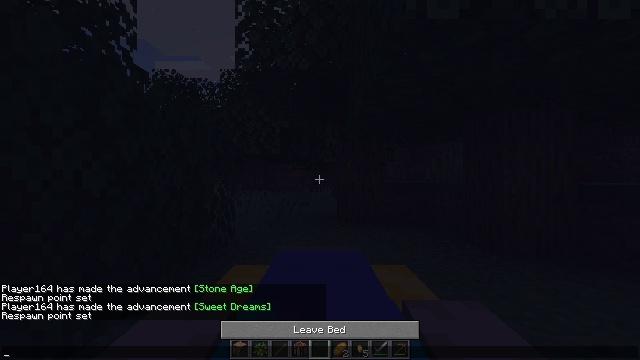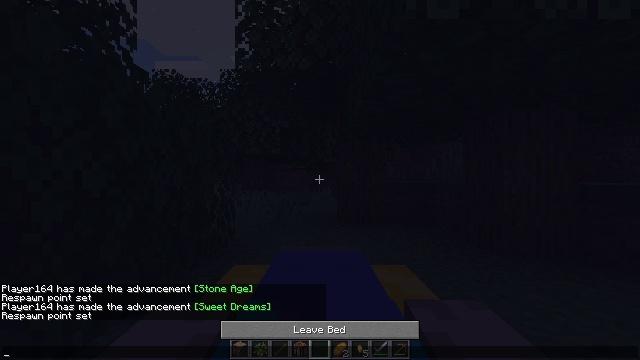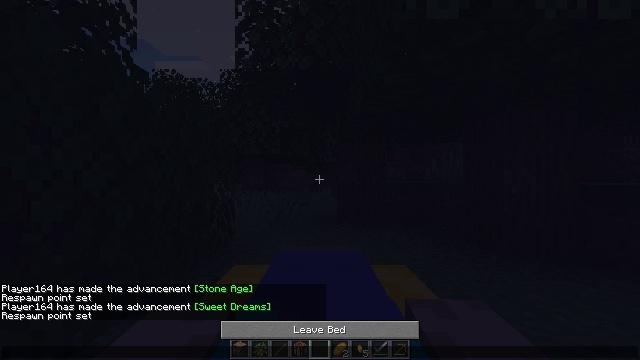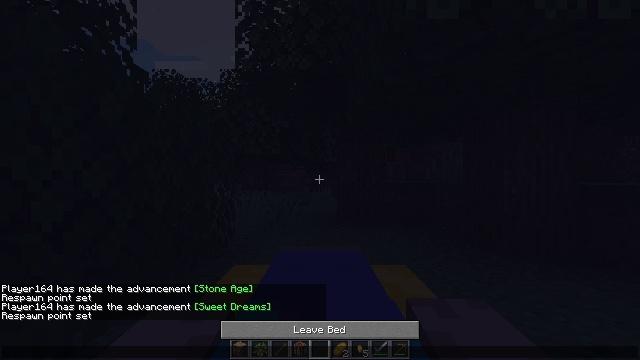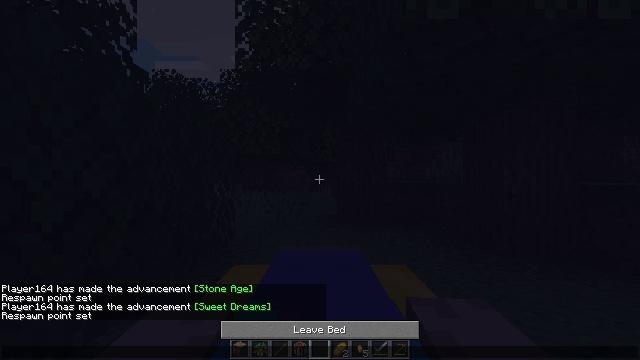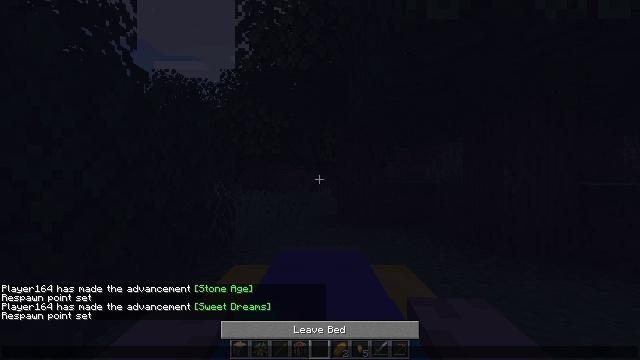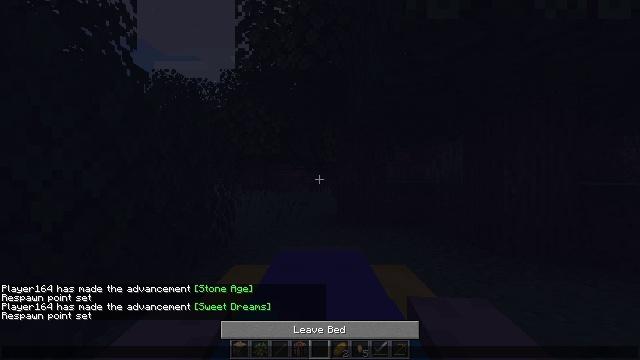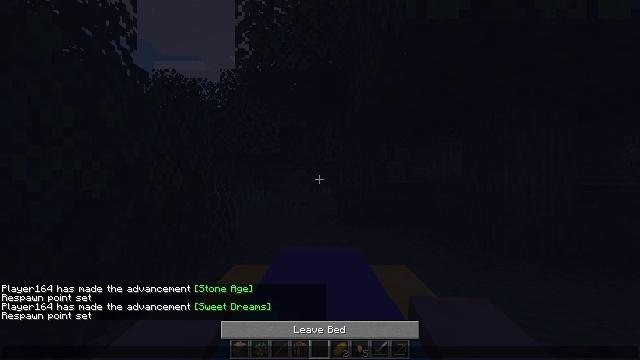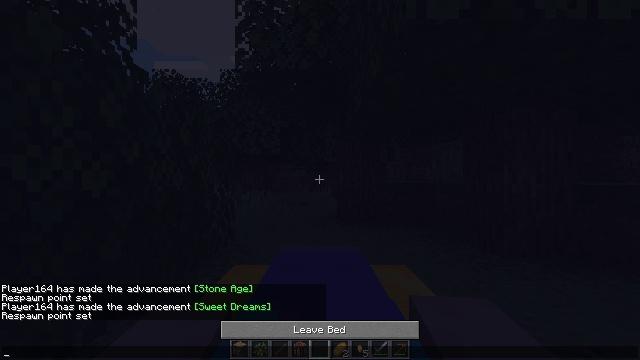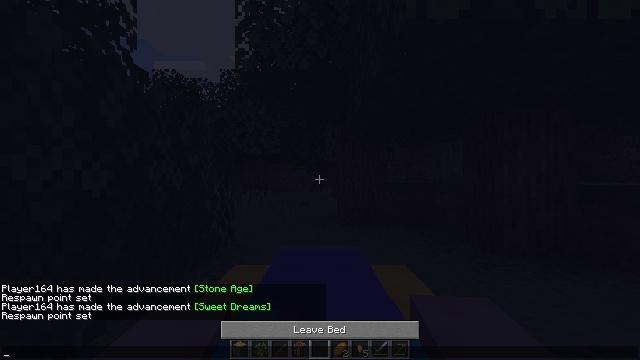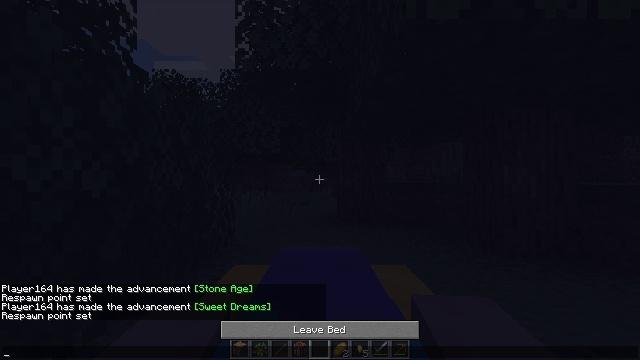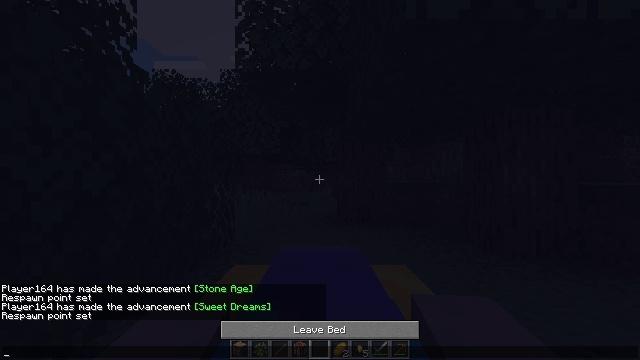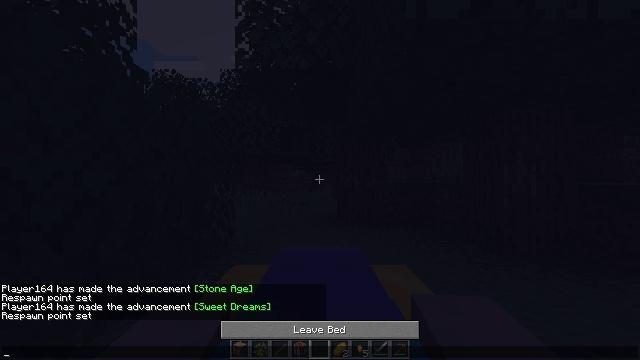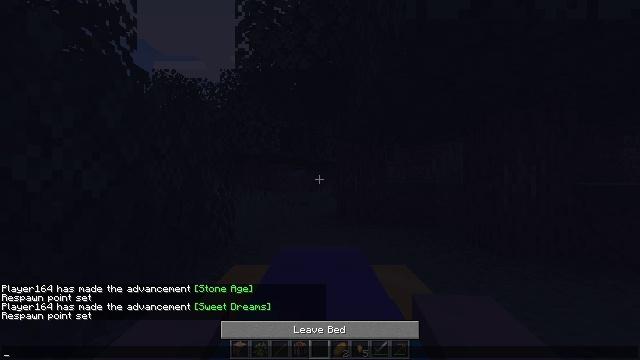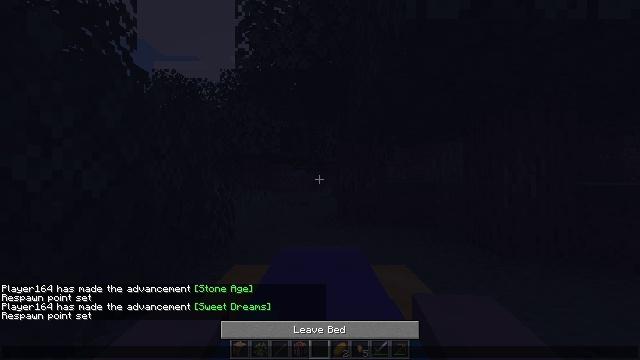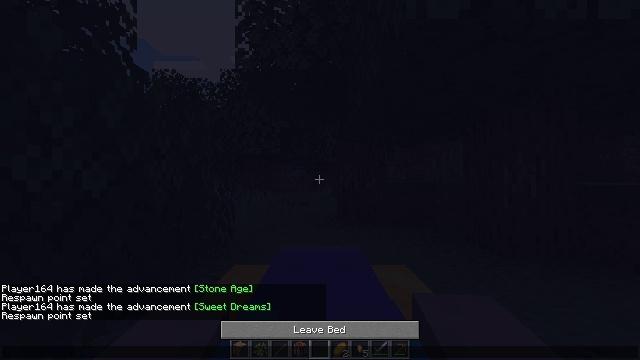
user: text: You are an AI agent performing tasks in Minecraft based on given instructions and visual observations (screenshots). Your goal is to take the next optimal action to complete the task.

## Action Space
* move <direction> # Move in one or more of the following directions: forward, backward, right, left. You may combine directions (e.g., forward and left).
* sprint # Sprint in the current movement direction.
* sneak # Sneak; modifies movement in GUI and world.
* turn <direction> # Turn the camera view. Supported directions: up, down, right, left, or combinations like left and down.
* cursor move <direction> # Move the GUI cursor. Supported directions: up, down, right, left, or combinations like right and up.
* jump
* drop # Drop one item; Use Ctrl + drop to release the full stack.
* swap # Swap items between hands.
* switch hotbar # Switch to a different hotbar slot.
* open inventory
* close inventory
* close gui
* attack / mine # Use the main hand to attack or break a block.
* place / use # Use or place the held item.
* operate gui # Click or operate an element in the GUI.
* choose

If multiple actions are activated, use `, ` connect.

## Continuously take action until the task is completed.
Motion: motion action
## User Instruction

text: Destroy the yellow bed to recycle it.
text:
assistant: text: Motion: no_op
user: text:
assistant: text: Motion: no_op
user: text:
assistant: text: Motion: no_op
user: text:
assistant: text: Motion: no_op
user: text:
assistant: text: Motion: no_op
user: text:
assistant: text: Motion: no_op
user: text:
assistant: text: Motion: no_op
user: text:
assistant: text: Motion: no_op
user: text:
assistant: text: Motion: no_op
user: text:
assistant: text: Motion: no_op
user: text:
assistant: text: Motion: no_op
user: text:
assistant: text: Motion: no_op
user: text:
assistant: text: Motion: no_op
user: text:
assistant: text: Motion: no_op
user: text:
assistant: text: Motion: no_op
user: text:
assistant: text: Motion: no_op
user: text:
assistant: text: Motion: no_op
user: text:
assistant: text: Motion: no_op
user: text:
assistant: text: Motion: no_op
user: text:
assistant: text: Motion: no_op
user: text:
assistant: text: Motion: no_op
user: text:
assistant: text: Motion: no_op
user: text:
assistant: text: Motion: no_op
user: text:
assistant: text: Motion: no_op
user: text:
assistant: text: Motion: no_op
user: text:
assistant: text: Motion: no_op
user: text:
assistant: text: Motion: no_op
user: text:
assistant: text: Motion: no_op
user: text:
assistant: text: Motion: no_op
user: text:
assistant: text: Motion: no_op